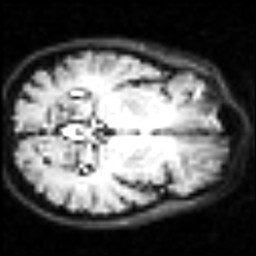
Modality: inplaneT2
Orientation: axial